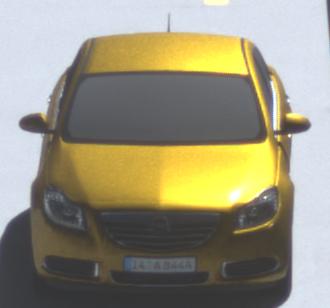
Make: Opel
Model: Insignia 1.6
Detailed model: Insignia (A) Notch Back
Model produced from: 2008/11
Model produced until: 2008/12
Doors: 4
Color: yellow
Road condition: dry road
Daytime: midday
Contrast: high contrast